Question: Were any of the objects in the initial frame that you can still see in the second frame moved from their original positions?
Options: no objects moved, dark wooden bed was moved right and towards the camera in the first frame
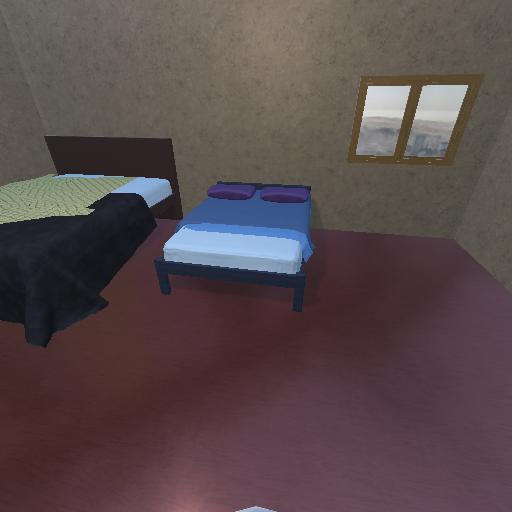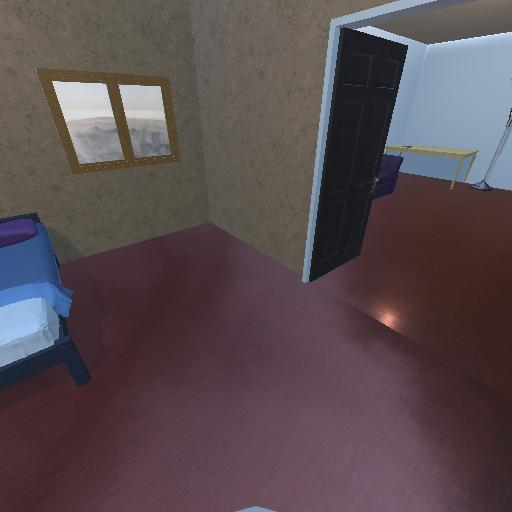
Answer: no objects moved